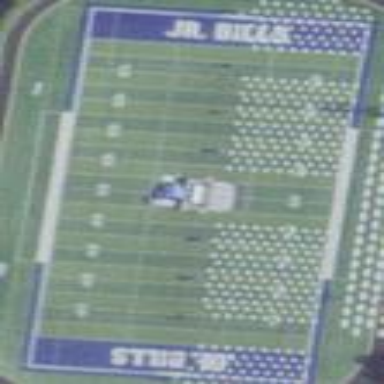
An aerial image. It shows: Pitch for American football with artificial turf surface.